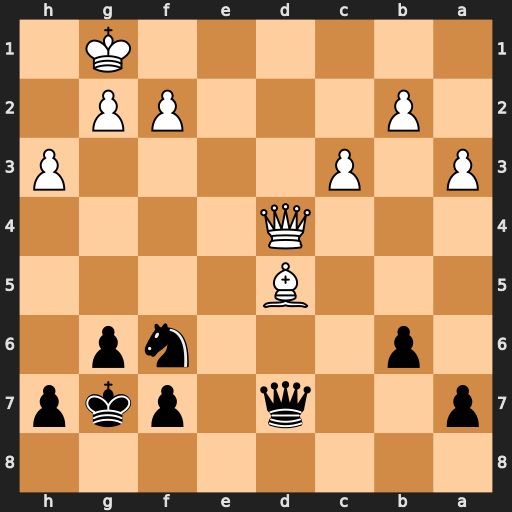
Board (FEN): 8/p2q1pkp/1p3np1/3B4/3Q4/P1P4P/1P3PP1/6K1
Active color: b
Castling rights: -
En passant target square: -
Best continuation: Qxd5 Qxd5 Nxd5